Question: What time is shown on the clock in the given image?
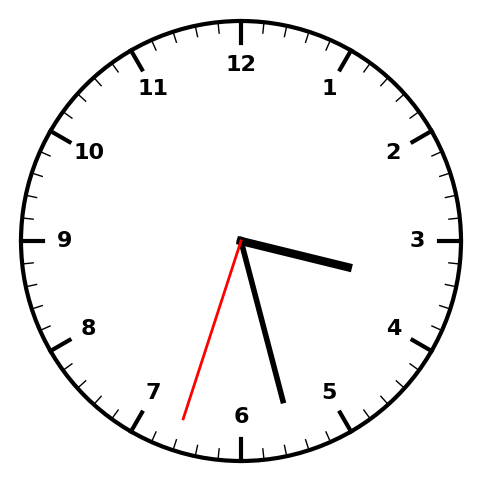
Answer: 03:27:33